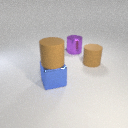
large blue metal cube below large brown rubber cylinder